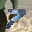
Label: 7